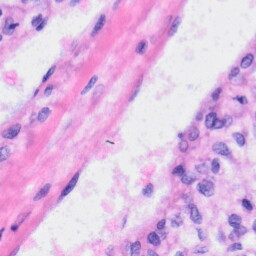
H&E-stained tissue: Liver